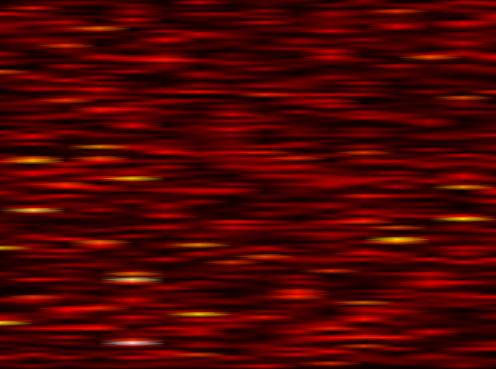
Label: WOLA